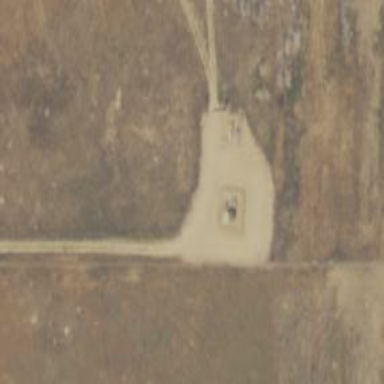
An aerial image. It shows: Storage tank that is man-made.